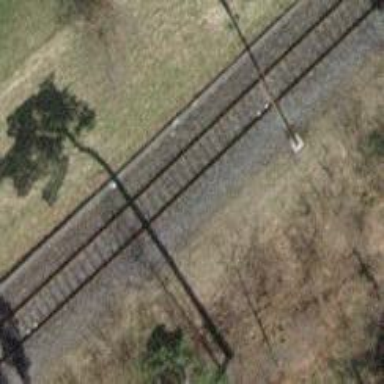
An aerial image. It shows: Preserved railway track with 1 electrified contact line.